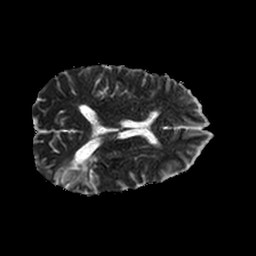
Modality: ADC
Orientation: axial
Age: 52
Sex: female
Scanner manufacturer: philips
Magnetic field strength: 1.5 T
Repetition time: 3.403 s
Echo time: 0.06922 s